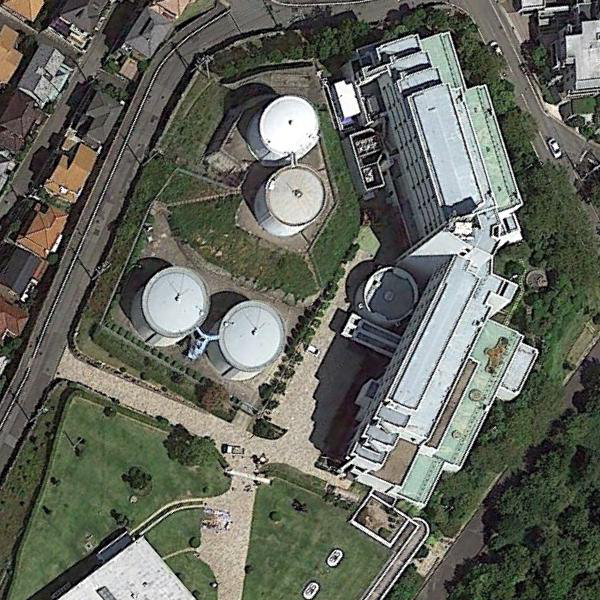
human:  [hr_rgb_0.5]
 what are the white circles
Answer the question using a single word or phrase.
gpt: storage tanks